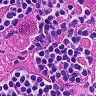
Metastatic tissue present: no